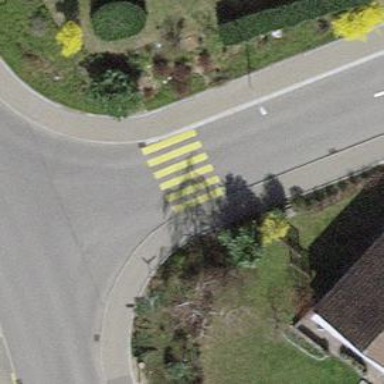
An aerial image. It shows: Marked crossing on the road.